Field crop: maize
Growth stage: 1
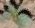
Species: datura